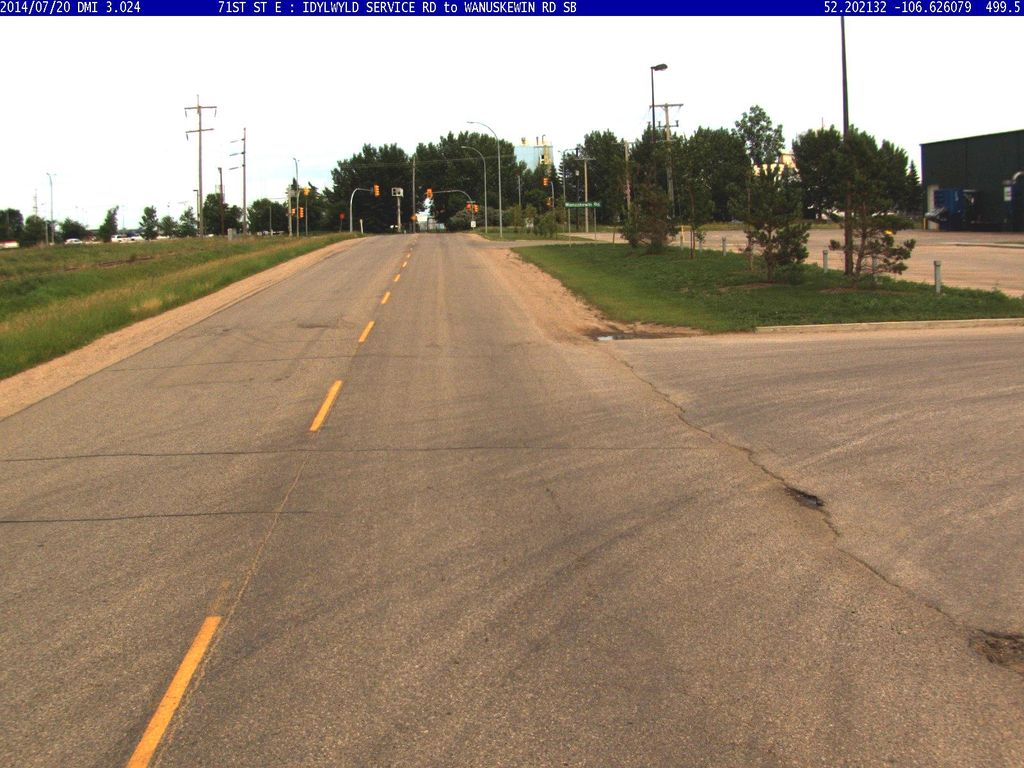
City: saskatoon